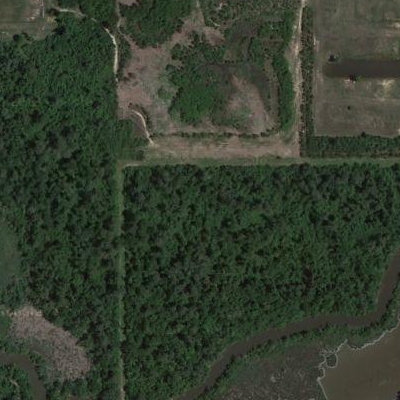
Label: Forest